Interaction volume radius: 5 \u00c5
Interaction volume height: 10 \u00c5
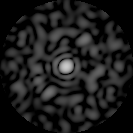
Disorder parameter: 0.8098